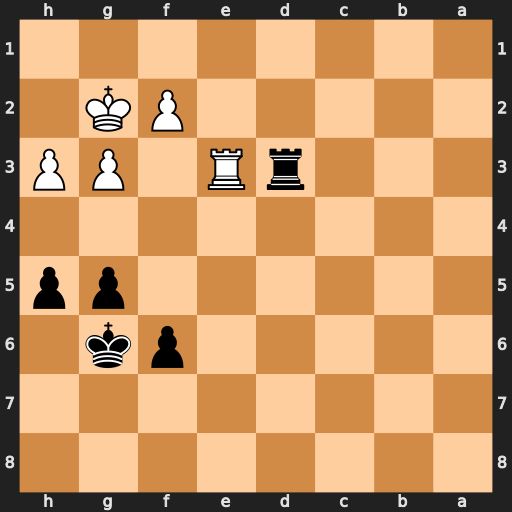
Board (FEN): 8/8/5pk1/6pp/8/3rR1PP/5PK1/8
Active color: b
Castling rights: -
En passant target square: -
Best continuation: Rxe3 fxe3 Kf5 Kf3 g4+